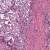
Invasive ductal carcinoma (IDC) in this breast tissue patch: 1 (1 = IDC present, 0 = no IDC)